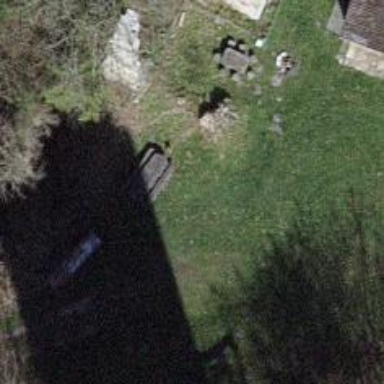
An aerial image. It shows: Picnic table located in leisure land area.